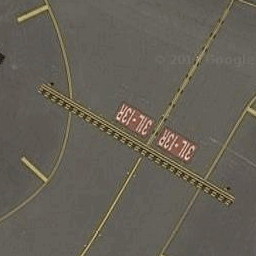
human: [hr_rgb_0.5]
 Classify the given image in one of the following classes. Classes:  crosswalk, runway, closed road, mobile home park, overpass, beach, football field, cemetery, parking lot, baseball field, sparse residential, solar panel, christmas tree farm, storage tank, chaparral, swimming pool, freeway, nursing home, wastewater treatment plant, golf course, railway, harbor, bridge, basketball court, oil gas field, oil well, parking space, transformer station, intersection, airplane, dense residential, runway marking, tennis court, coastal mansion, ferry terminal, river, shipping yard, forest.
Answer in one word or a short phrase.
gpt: runway marking